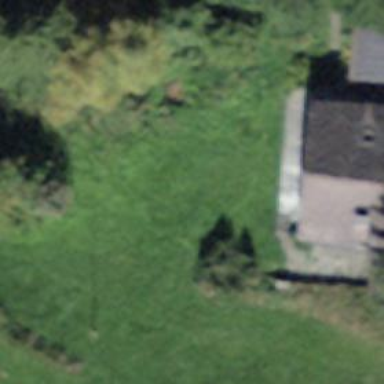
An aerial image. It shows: Isolated dwelling in remote location.